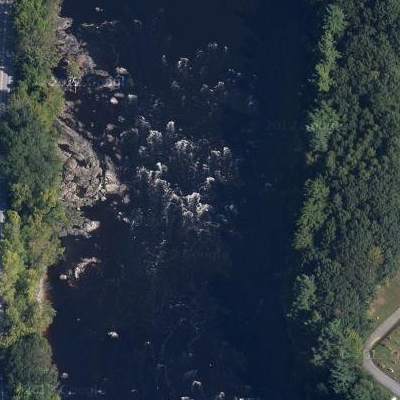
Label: RiverLake